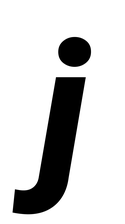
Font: Roboto-Italic_Black_Italic